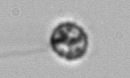
Label: coccolithophorid